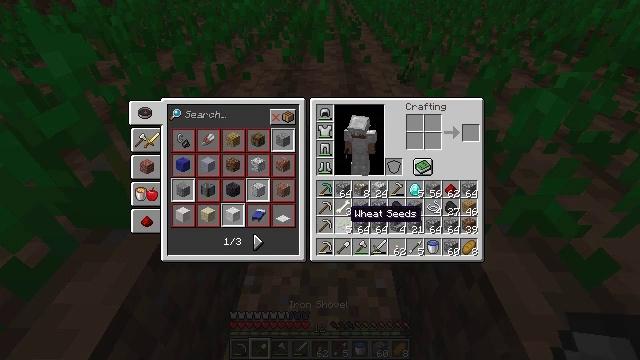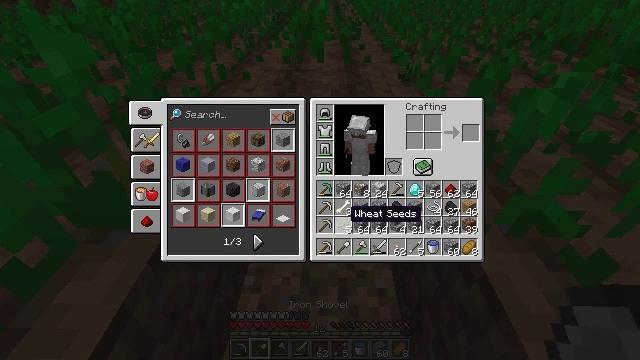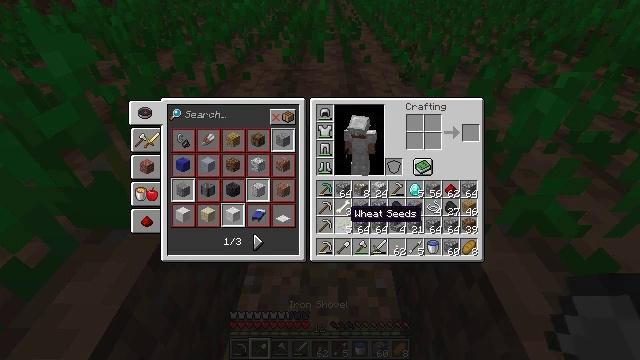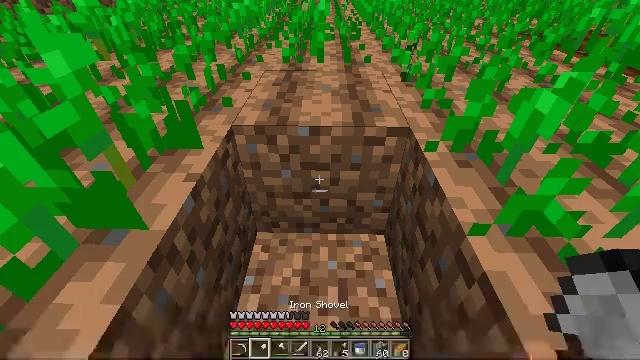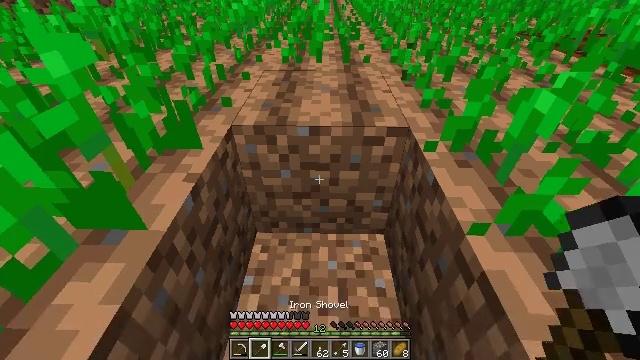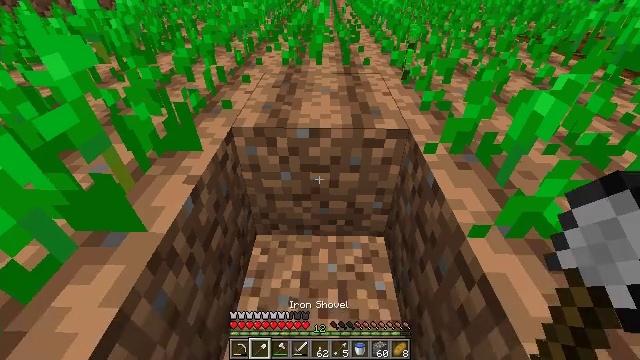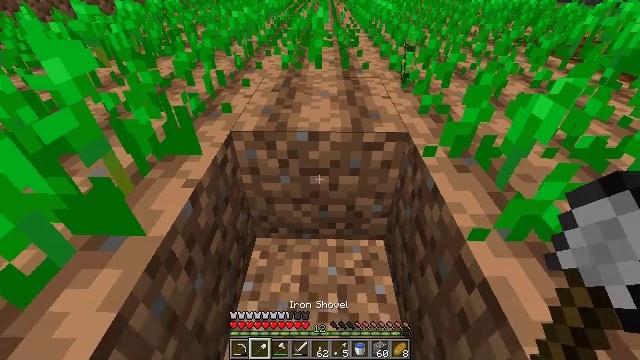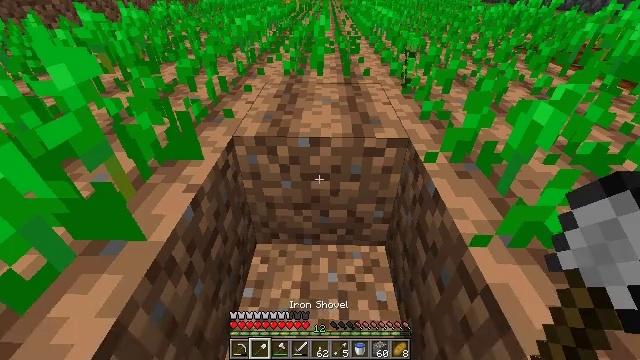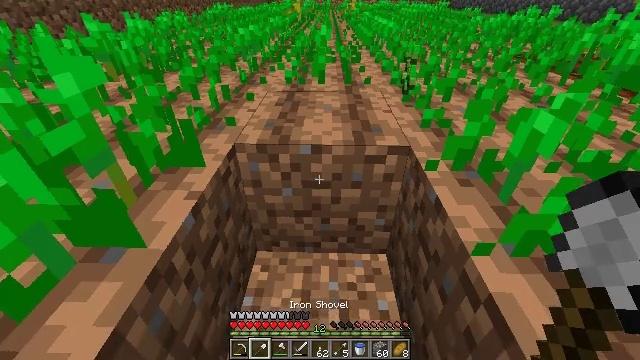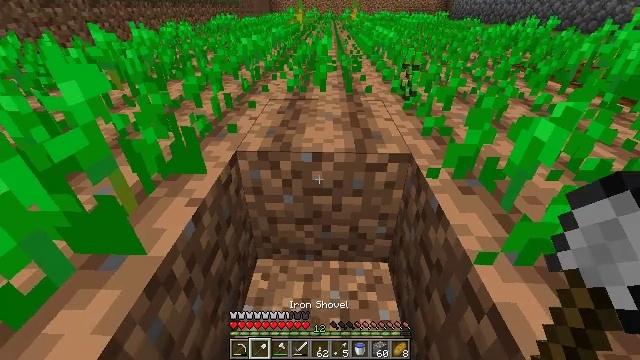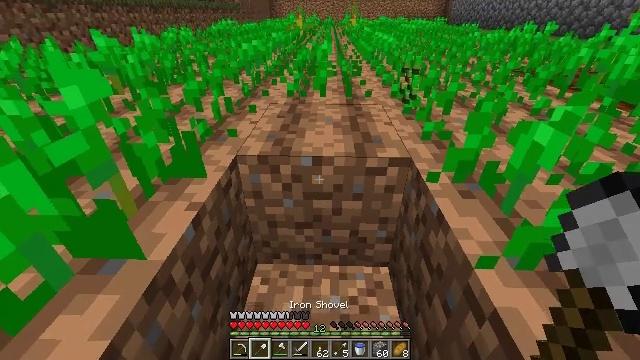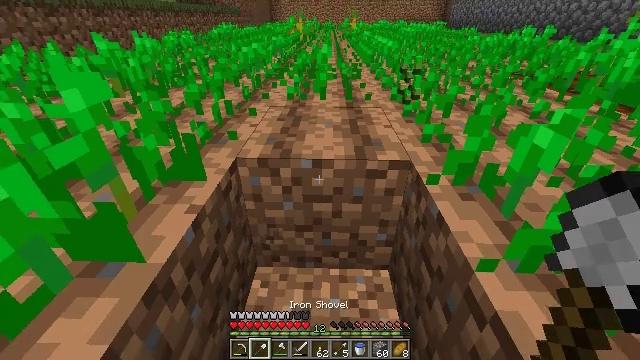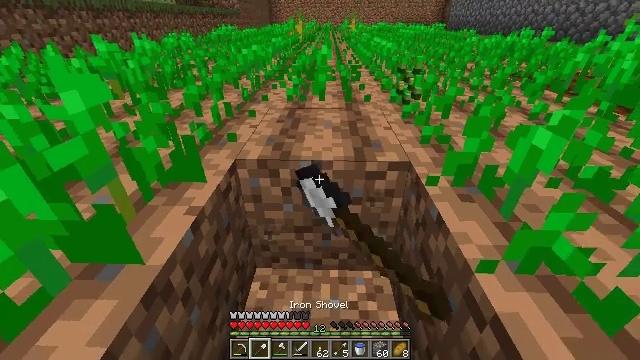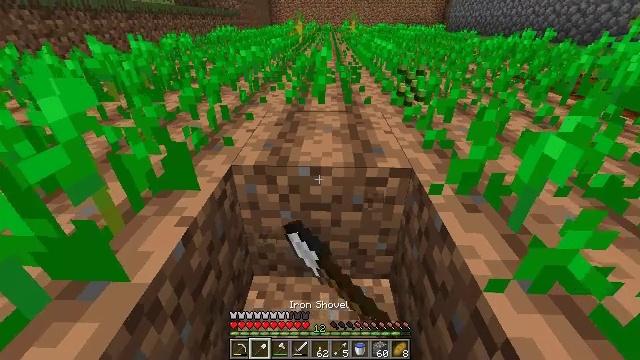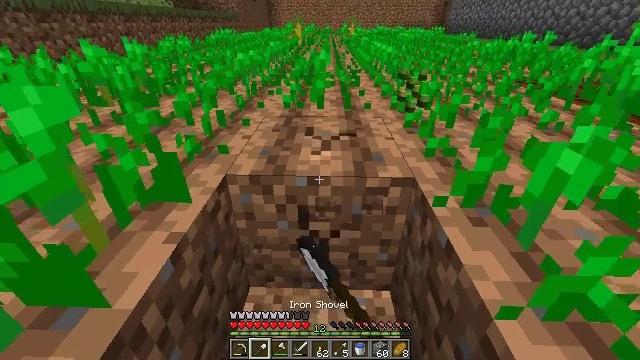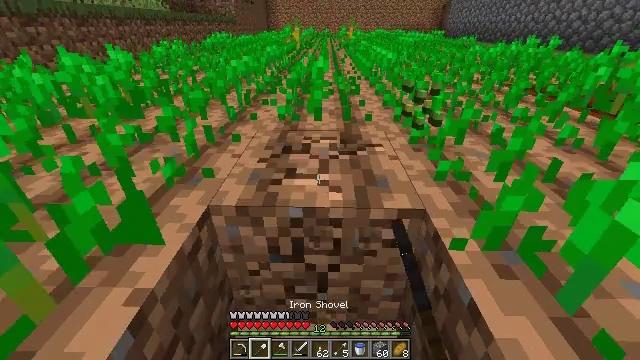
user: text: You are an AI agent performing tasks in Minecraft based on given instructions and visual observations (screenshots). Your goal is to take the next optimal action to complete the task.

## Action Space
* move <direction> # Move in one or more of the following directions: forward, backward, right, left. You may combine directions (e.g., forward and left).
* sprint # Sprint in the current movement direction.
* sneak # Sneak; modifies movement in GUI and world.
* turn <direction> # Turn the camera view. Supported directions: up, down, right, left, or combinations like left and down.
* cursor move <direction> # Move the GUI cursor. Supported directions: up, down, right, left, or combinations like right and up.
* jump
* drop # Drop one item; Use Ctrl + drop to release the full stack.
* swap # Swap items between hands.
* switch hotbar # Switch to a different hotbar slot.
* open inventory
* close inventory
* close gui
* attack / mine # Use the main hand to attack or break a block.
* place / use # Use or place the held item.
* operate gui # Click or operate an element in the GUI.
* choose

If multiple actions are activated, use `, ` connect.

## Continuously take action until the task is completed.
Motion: motion action
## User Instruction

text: Attack the farmland to gather it.
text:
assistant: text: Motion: no_op
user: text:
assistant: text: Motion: no_op
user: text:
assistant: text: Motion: no_op
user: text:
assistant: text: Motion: no_op
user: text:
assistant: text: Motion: no_op
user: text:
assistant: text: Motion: no_op
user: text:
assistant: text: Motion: turn up
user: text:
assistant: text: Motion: turn up
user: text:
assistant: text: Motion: turn up
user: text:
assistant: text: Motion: no_op
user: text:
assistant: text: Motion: attack / mine
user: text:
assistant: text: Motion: attack / mine
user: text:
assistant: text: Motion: move forward, attack / mine
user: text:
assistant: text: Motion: move forward, attack / mine
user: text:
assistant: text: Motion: move forward, attack / mine
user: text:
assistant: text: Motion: move forward, attack / mine
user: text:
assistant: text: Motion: attack / mine
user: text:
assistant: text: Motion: attack / mine
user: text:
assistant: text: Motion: attack / mine
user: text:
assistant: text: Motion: attack / mine
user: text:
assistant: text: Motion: attack / mine
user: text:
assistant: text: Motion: attack / mine
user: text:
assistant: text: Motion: attack / mine
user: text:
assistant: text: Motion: attack / mine
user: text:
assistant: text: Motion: attack / mine
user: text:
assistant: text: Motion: attack / mine
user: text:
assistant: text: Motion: move forward, attack / mine
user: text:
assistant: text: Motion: move forward, attack / mine
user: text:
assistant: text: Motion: move forward, attack / mine
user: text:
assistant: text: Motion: attack / mine